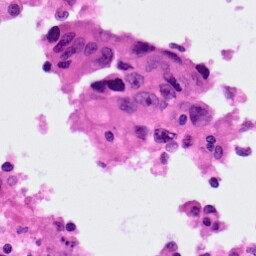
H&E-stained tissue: Lung